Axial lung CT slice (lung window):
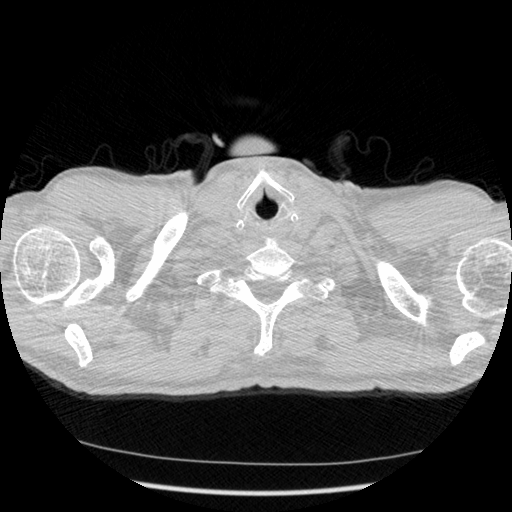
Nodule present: no